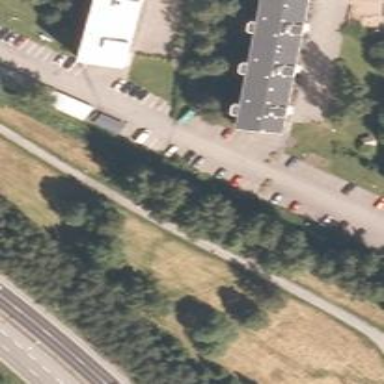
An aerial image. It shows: Path.